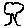
Label: tree